Question: I am using the adb feature to set the screensize to see how the app looks on smaller screens.
using the command :
'''
adb shell am display-size 1200x720
'''
in 4.3 the command is
'''
adb shell wm size 1200x720
'''
But it is seems to be behaving stupidly as it displays portrait view of the app in landscape view of the device.
Leaving so much screen not used and result is a smaller looking device than need be. The device is the Nexus 7
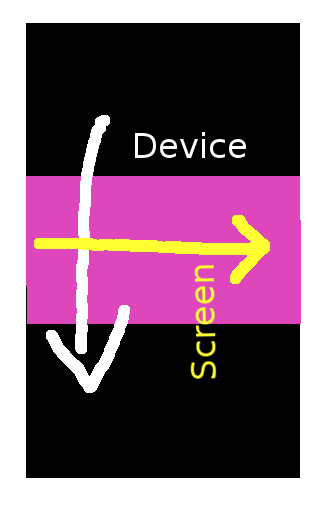
Answer: Just swap the order of the dimensions. So instead of 1200x720, use 720x1200. That should do it for you.